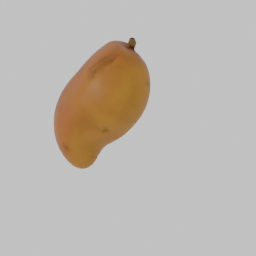
Label: nature